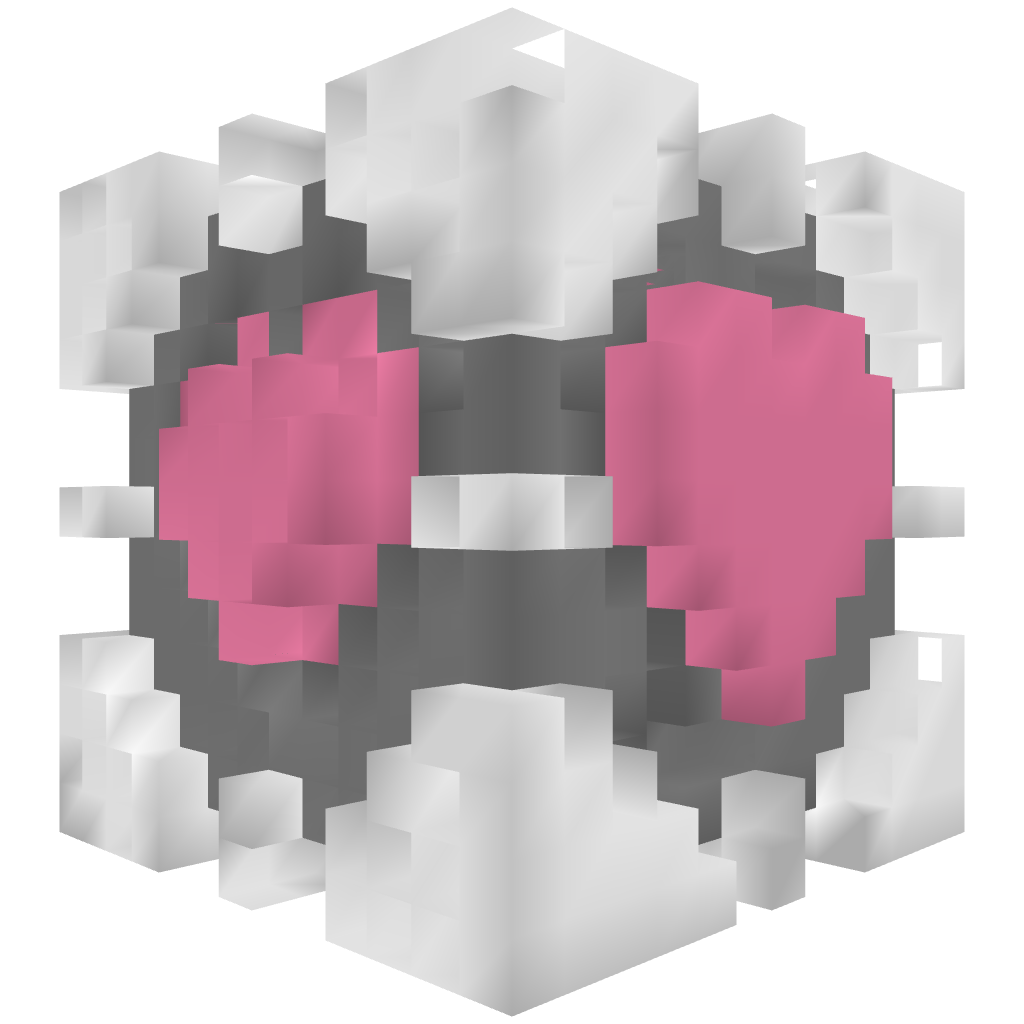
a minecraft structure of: Companion cube house